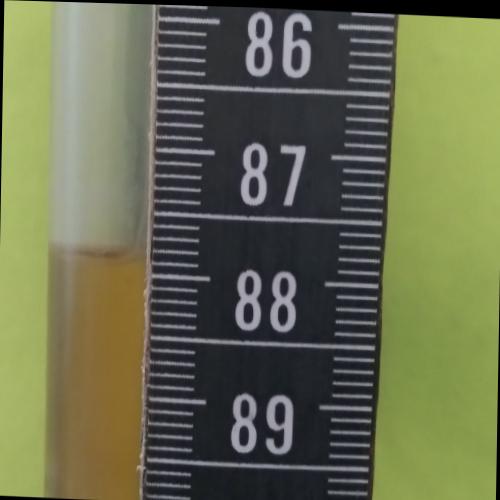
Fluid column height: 87.8 cm